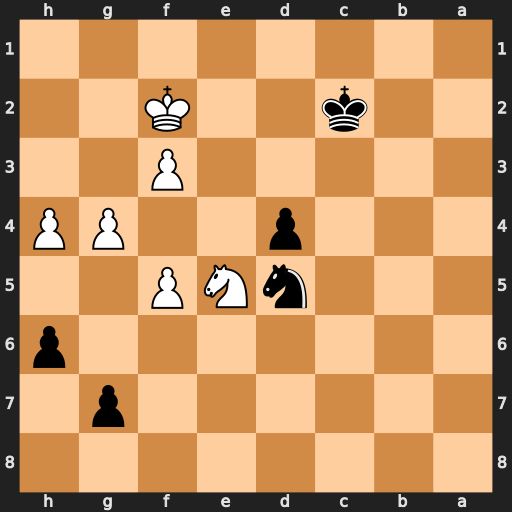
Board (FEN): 8/6p1/7p/3nNP2/3p2PP/5P2/2k2K2/8
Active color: b
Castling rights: -
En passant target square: -
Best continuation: d3 Nc4 d2 Nxd2 Kxd2